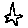
Label: star